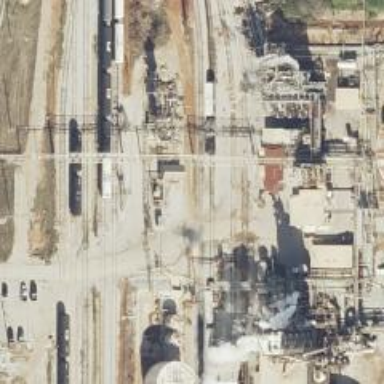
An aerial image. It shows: Rail spur service.